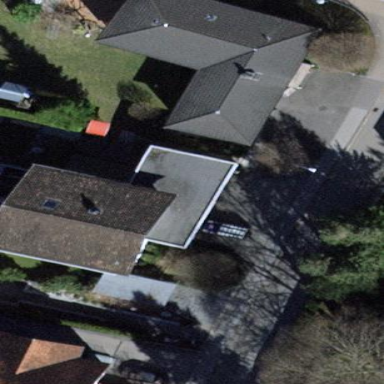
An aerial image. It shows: Garage building.